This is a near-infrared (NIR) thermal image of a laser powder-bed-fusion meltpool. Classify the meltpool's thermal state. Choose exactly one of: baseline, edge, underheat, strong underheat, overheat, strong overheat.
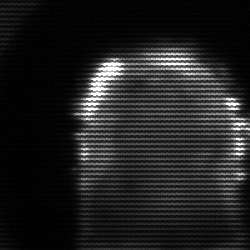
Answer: baseline